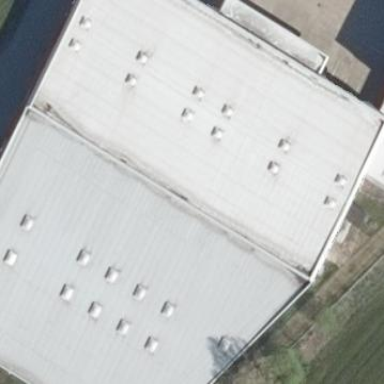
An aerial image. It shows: Industrial building.